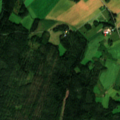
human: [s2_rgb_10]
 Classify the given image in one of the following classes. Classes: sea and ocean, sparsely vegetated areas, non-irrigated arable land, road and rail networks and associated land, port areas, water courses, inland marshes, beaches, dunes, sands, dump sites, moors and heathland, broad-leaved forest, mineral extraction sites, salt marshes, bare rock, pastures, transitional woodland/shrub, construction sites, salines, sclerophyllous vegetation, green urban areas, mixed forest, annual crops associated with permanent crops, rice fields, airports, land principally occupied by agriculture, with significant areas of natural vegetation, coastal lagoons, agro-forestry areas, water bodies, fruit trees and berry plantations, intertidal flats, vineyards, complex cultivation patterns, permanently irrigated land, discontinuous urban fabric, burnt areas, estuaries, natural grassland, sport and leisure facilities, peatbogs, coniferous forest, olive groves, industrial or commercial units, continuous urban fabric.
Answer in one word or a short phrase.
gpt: non-irrigated arable land, land principally occupied by agriculture, with significant areas of natural vegetation, coniferous forest, mixed forest